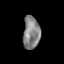
Tissue: prostate
Cell type: T cells
Senescence score: 0.3374
Nuclear area (px): 540
Mean DAPI intensity: 131.38